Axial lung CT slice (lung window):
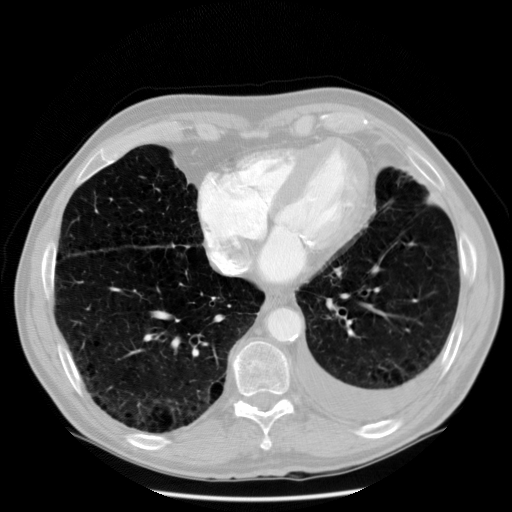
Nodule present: no